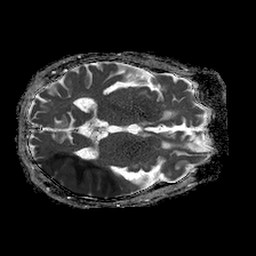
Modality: ADC
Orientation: axial
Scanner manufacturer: philips
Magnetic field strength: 1.5 T
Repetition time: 4.6 s
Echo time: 0.08517 s